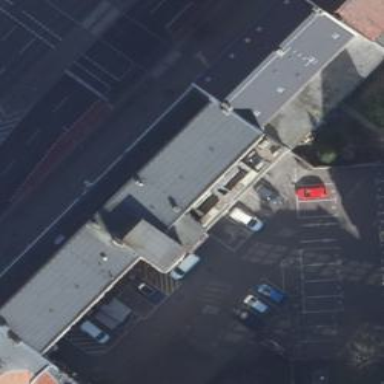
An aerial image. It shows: Bank.